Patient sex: M
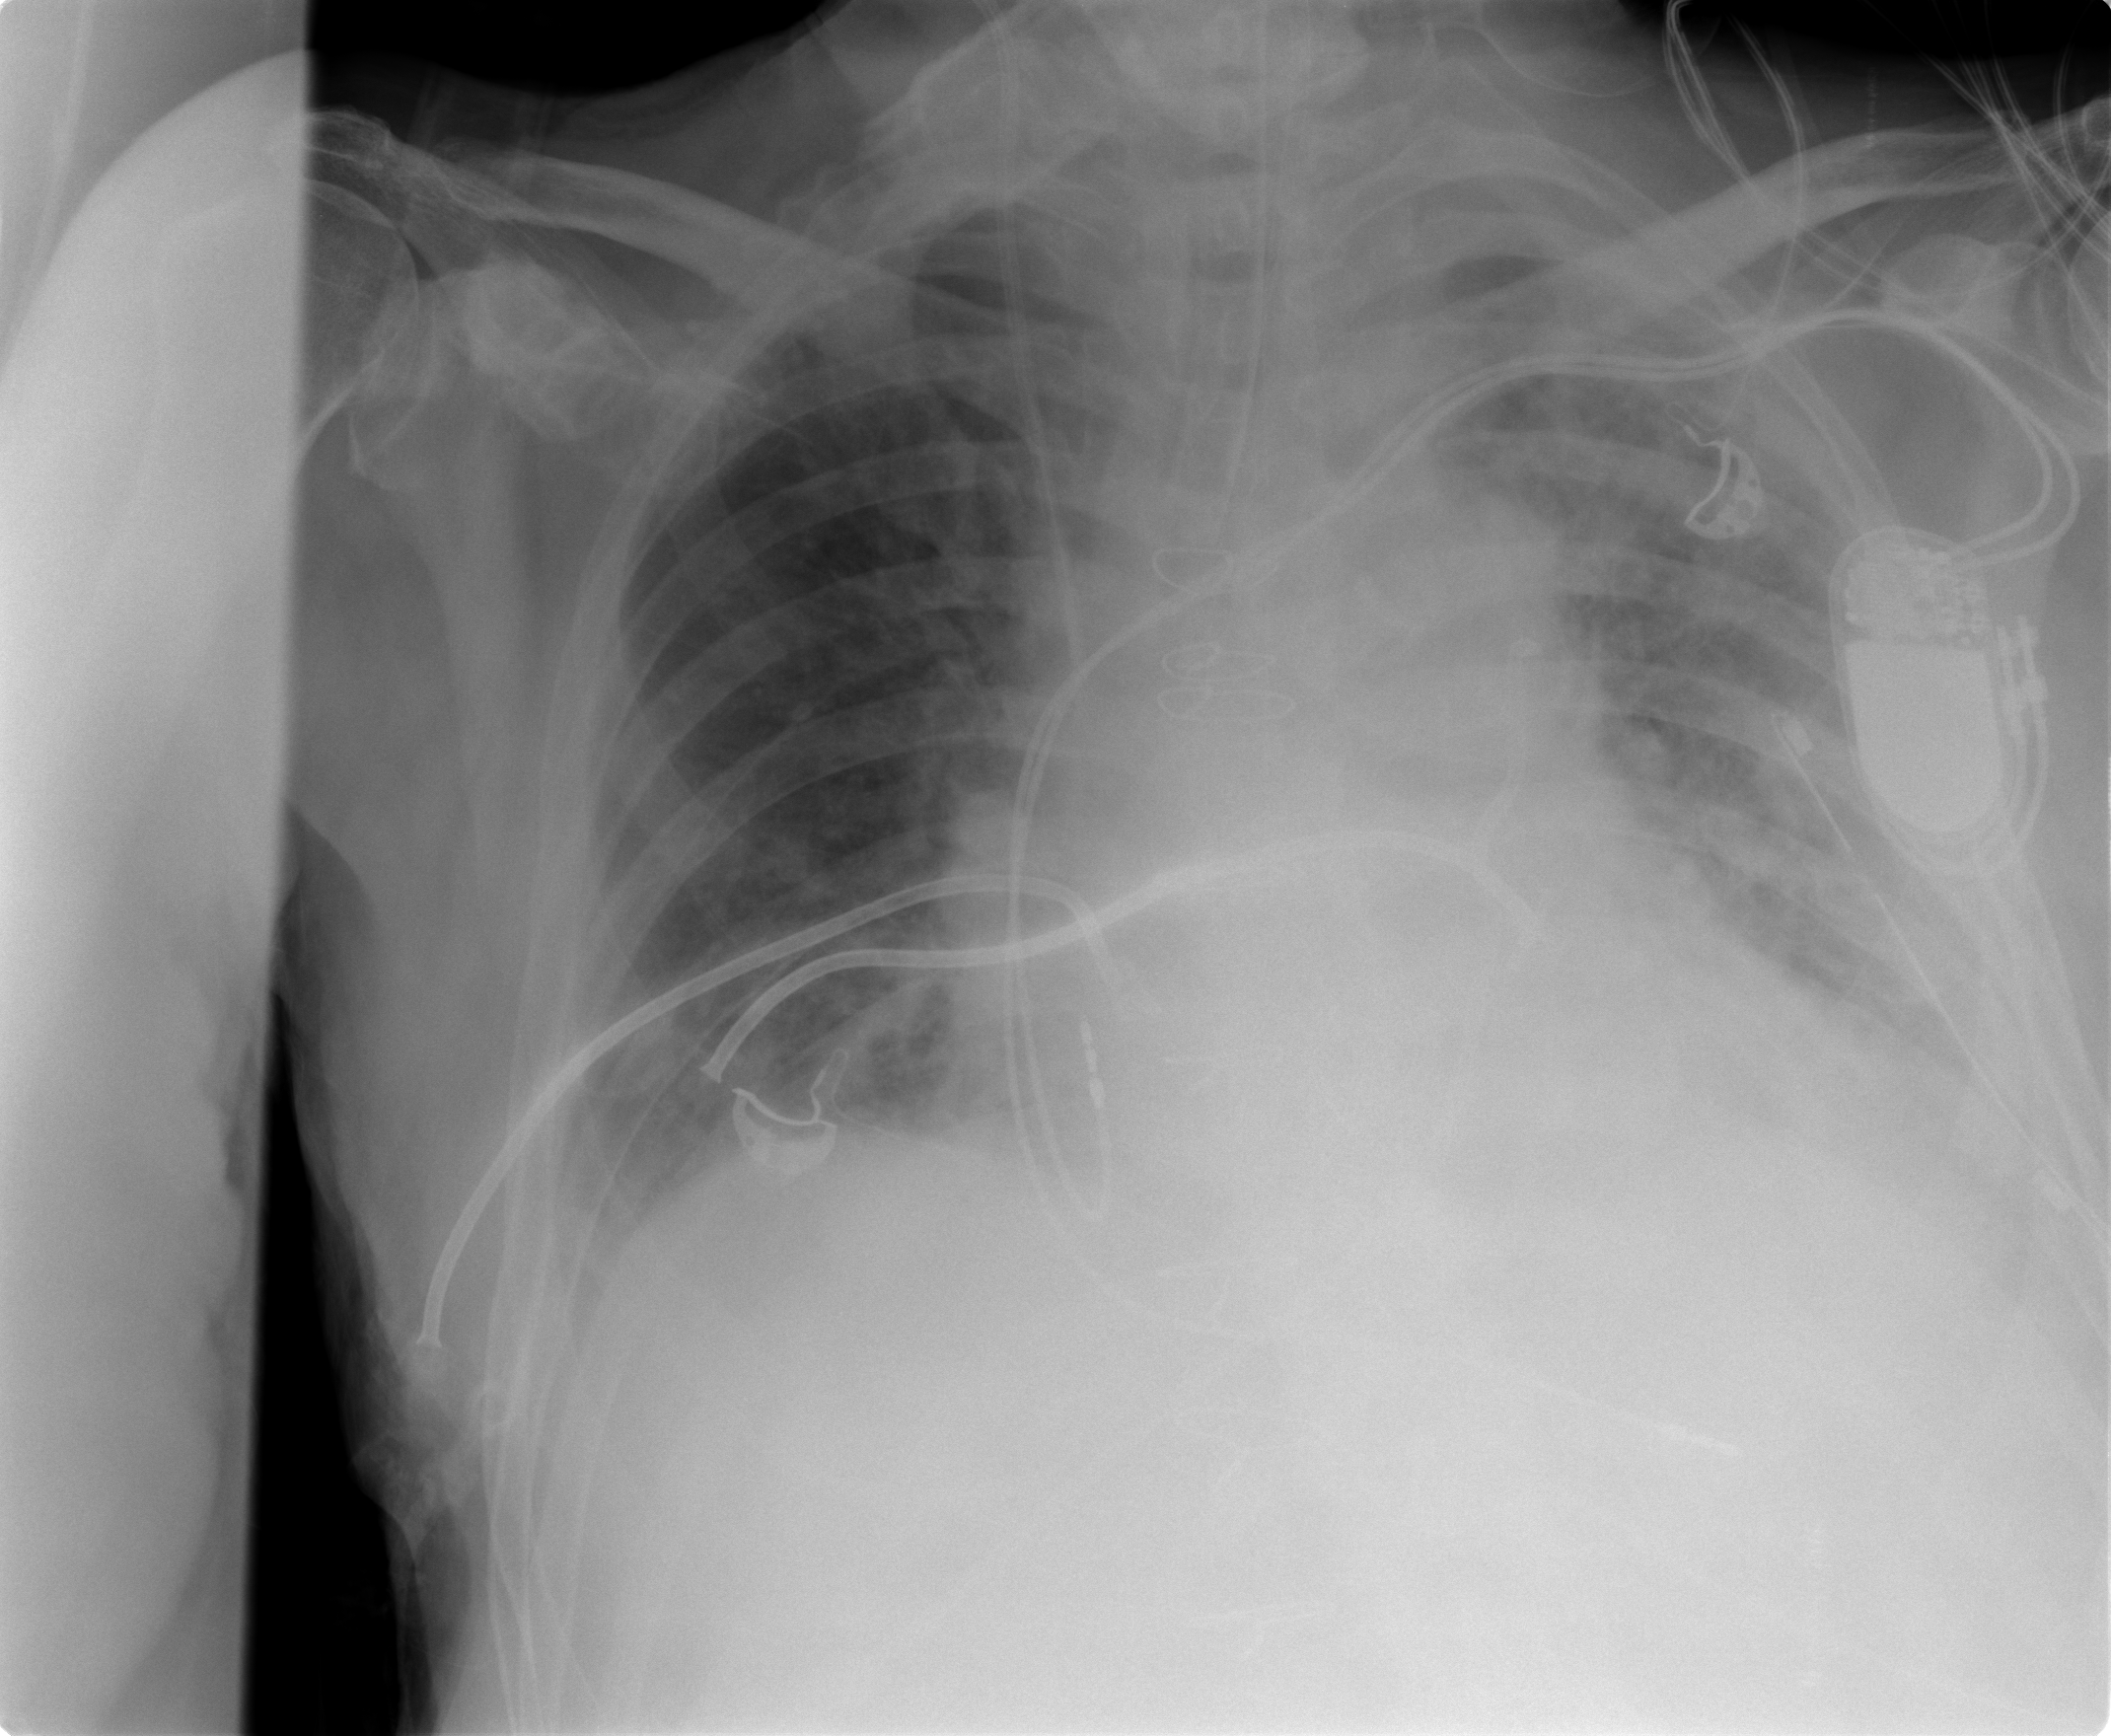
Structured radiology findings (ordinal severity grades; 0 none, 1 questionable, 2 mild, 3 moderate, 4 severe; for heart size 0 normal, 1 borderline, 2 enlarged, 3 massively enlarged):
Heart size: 2
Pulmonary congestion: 2
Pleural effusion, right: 2
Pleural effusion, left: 2
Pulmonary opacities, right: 0
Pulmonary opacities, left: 3
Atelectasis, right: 2
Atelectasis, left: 3